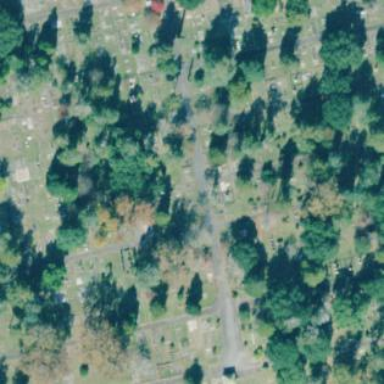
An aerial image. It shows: Cemetery.